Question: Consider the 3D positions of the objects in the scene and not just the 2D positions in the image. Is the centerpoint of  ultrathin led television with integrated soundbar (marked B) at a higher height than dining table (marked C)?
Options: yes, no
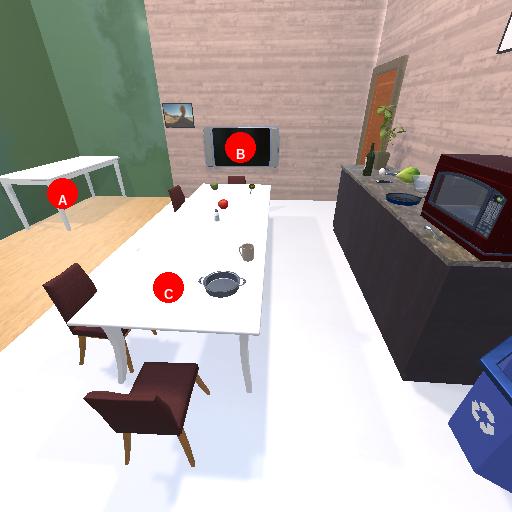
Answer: yes